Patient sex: M
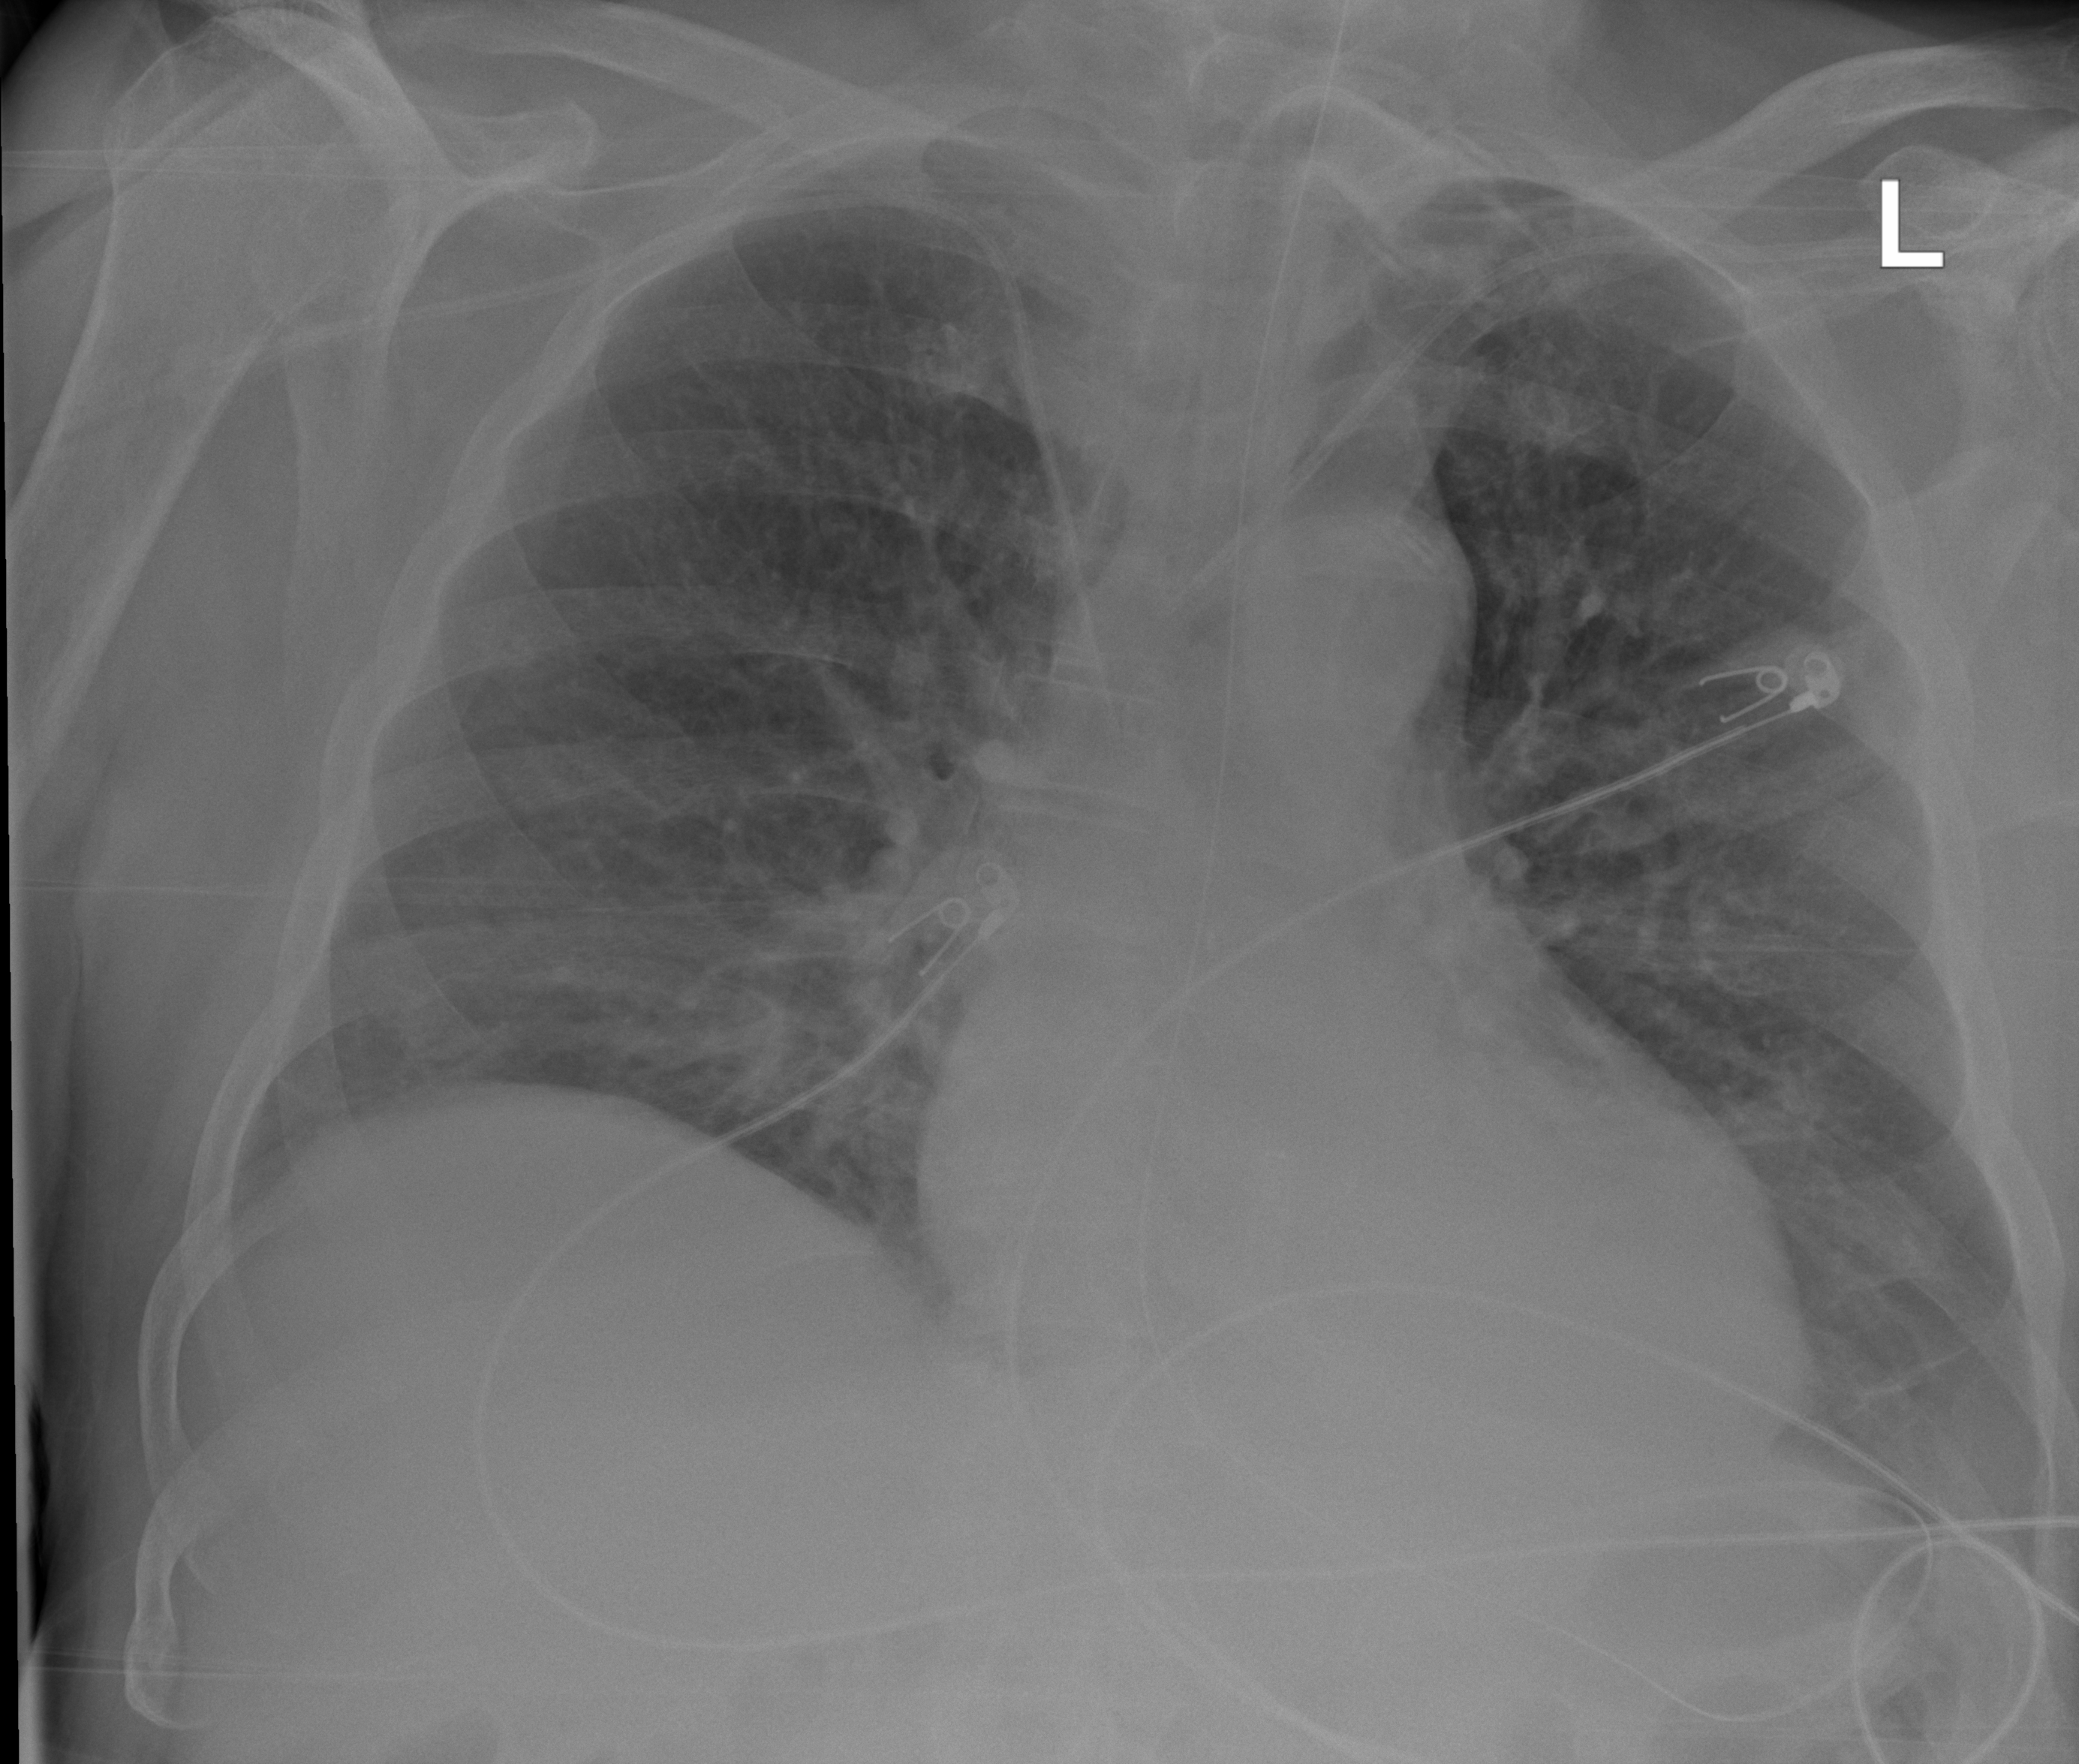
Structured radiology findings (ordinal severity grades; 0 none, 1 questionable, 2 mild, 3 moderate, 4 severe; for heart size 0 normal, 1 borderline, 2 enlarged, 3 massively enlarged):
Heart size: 2
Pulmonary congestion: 2
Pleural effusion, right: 0
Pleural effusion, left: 2
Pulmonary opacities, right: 0
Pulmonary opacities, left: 0
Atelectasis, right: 2
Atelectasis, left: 2